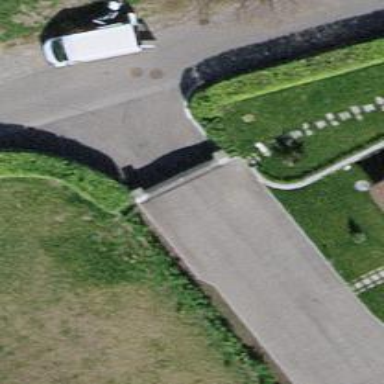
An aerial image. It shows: Gate.